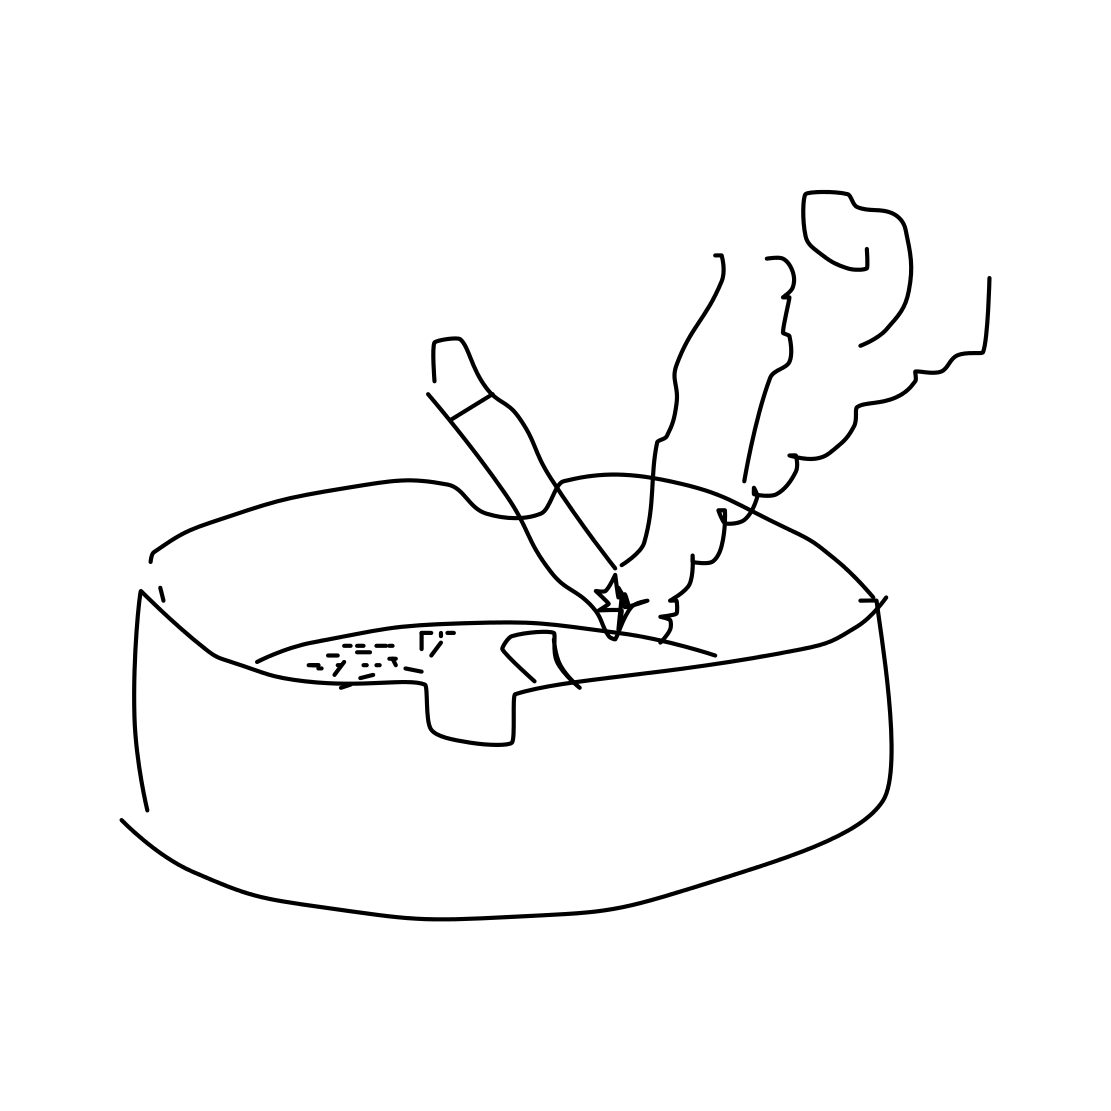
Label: ashtray